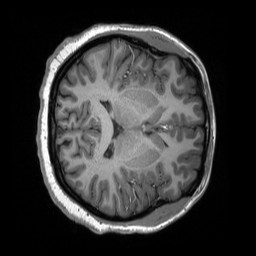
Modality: T1w
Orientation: axial
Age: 21
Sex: female
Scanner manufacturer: siemens
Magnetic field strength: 3 T
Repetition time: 2.3 s
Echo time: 0.00298 s